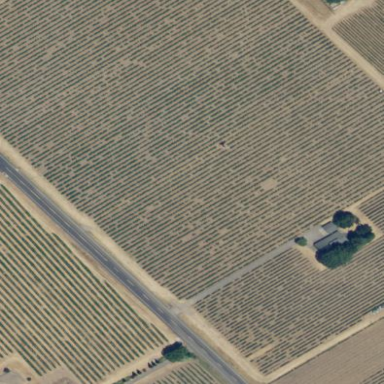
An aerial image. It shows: Vineyard where grapes are grown.